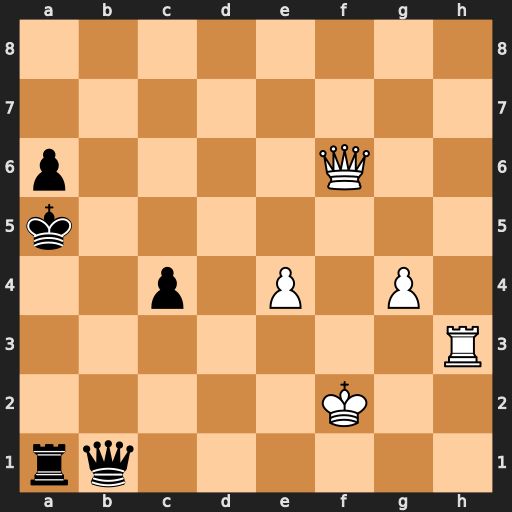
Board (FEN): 8/8/p4Q2/k7/2p1P1P1/7R/5K2/rq6
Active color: w
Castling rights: -
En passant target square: -
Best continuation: Qc3+ Ka4 Qxc4+